Question: I'd recently added an ability to play HTML5 video on my customer's WordPress site.
As well I have sharing buttons enabled by <URL>.
My HTML5 video is dynamically opened by JavaScript, when clicking on the link.
I'm expecting, when element becomes visible it will overlap all other elements, but share buttons always displayed above the video.

Here's how CSS looks like:
HTML5 video:
'''
video {
width: 320px;
height: 186px;
}
video {
object-fit: contain;
}
.podPress_content {
border: 0;
margin: 0;
line-height: 15px;
padding: 0;
font-size: 80%;
text-align: left;
display: block;
}
'''
Share buttons CSS:
'''
li.share-facebook a.sd-button > span {
background-image: url('images/facebook.png');
}
.sd-social-icon a.sd-button > span {
padding: 3px;
width: 16px;
height: 16px;
text-indent: -9999px;
background-position: center center;
background-repeat: no-repeat;
}
a.sd-button > span {
padding: 4px 8px;
display: block;
opacity: 0.8;
line-height: 1.5em;
text-shadow: none;
}
'''
After playing around with CSS I'd noticed, that when 'opacity' is changed to '1.0', share buttons are moving behind '<video>', but any value < '1.0', moves buttons to front.
Is it some CSS issue or I'm doing something wrong.
Link to the site <URL>
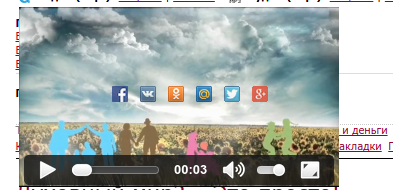
Answer: just add 'z-index:1' to your '.podPressPlayerSpace', it will look like this:
'''
.podPressPlayerSpace {
position: absolute;
z-index: 1;
}
'''